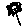
Label: flower